Question: I'm trying to find out how I can force elements to start from the bottom going to the top.
I have searched through stackoverflow and I can't seem to get the answer that i need.
This picture should explain it:

This should help too:
'''
<?php require("connectdb.php"); ?>
<!DOCTYPE html PUBLIC "-//W3C//DTD XHTML 1.0 Transitional//EN" "http://www.w3.org/TR/xhtml1/DTD/xhtml1-transitional.dtd">
<html xmlns="http://www.w3.org/1999/xhtml">
<head>
<meta http-equiv="Content-Type" content="text/html; charset=utf-8" />
<title>jQuery Dynamic Drag'n Drop</title>
<script type="text/javascript" src="javascript/jquery-1.3.2.min.js"></script>
<script type="text/javascript" src="javascript/jquery-ui-1.7.1.custom.min.js"></script>
<script type="text/javascript" src="javascript/jquery.ui.ipad.altfix.js"></script>
<style>
body {
font-family: Arial, Helvetica, sans-serif;
font-size: 16px;
margin-top: 10px;
}
ul {
margin: 0;
}
#contentWrap {
width: 800px;
margin: 0 auto;
height: 500px;
overflow: hidden;
background-color: #FFFFFF;
border: solid 2px #EEEEEE;
}
#contentTop {
width: 600px;
padding: 10px;
margin-left: 30px;
}
#sortable { list-style-type: none; margin: 0; padding: 0;}
#sortable li { margin: 20px 20px 1px 20px;
padding: 1px;
float: left;
width: 70px;
height: 70px;
font-size: 12px;
text-align: center;
background-color:#cfcfcf;
position: absoute;
bottom: 0;
display: inline-block;
float: right;
}
#contentRight {
float: right;
width: 300px;
margin-top: 100px;
padding:10px;
background-color:#336600;
color:#FFFFFF;
}
#save
{
width: 100px;
height: 30px;
margin-right: auto;
margin-left: auto;
background-color:#336600;
color:#FFFFFF;
text-align: center;
}
.on { background-color:#000000; color:#782322; }
#header{
background-color: #EEEEEE;
font-weight: bold;
width: 804px;
margin-left: auto ;
margin-right: auto ;
padding: 2;
}
</style>
<script type="text/javascript">
//$(document).ready(function(){
$(function() {
$(document).bind('touchmove', function(e) {
e.preventDefault();
}, false);
$("#sortable").sortable({ opacity: 0.6, cursor: 'move', update: function() {
var order = $(this).sortable("serialize") + '&action=updateRecordsListings';
$.post("updateDB.php", order, function(theResponse){
});
}
}).addTouch();
$( "#sortable" ).disableSelection();
//$("li").click(function(){
//$(this).addClass("on");
//});
});
//});
</script>
</head>
<body>
<?php
session_start();
$teacherID = $_SESSION['teacherID'];
$classID = $_SESSION['csID'];
$qryClass = "SELECT * FROM class_schedule WHERE csID = '". $classID ."';";
$class = mysql_query($qryClass);
while($row = mysql_fetch_array($class))
{
$subjCode = $row['subjCode'];
$section = $row['section'];
$semester = $row['semester'];
$sy = $row['SY'];
$time = $row['time'];
}
?>
<div id = "header">
<?php
//echo "What do you want to do, " .$fname . "?<br>";
echo "Subject: " . $subjCode . " Block: " . $section . " - Semester:" . $semester . " - SY:" . $sy . " - " . $time;
?>
</div>
<div id="contentWrap">
<ul id="sortable">
<?php
session_start();
$query = "SELECT e.*, CONCAT(s.lname,', ', s.fname) name FROM enrollment e, student s
WHERE e.studentID = s.studentID AND e.csID = '". $classID ."' ORDER BY sort;";
$result = mysql_query($query);
$c = 0;
while($row = mysql_fetch_array($result, MYSQL_ASSOC))
{
//if($c != 4)
echo "<li id='recordsArray_'" . $row['id'] . ">" . $row['name'] . "</li>";
}
?>
</ul>
</div>
<div id="save">
Blackboard
</div>
</body>
</html>
'''
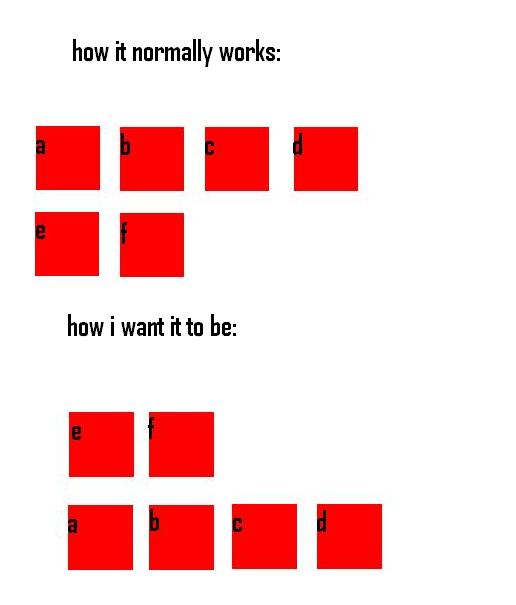
Answer: A css solution <URL>
'''
ul, ul li {
-webkit-transform: scaleY(-1);
-moz-transform: scaleY(-1);
-ms-transform: scaleY(-1);
-o-transform: scaleY(-1);
transform: scaleY(-1);
}
ul {
width: 350px;
}
li {
display: inline-block;
width: 70px;
zoom: 1;
*display: inline;
}
'''
This works by flipping the entire 'UL' and then each 'LI' on it's Y axis.